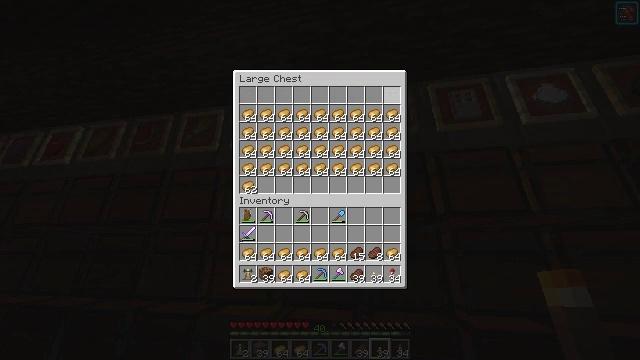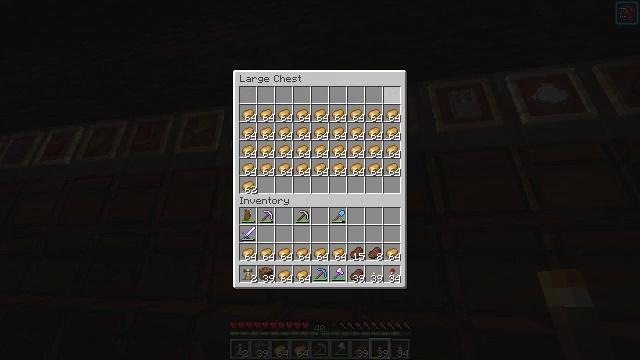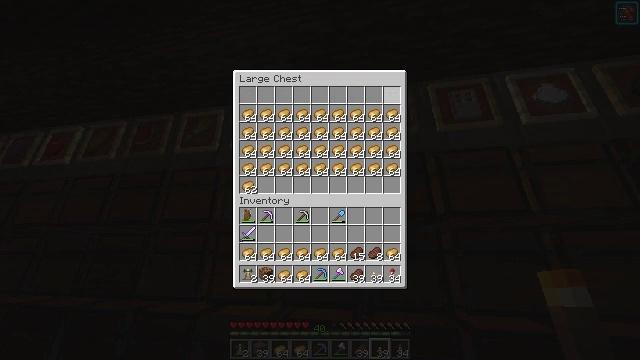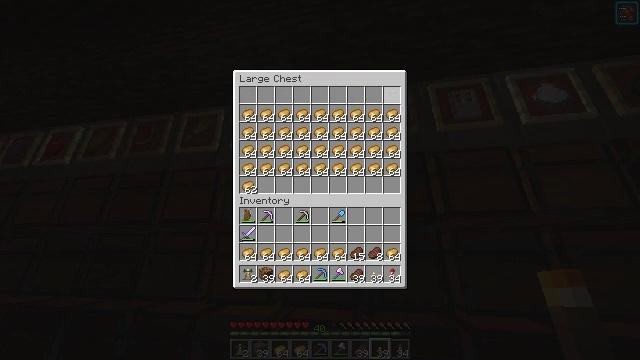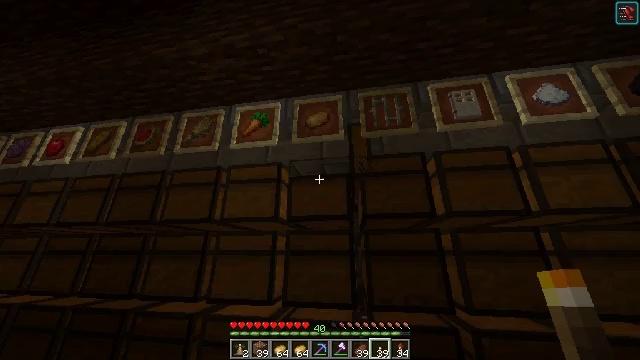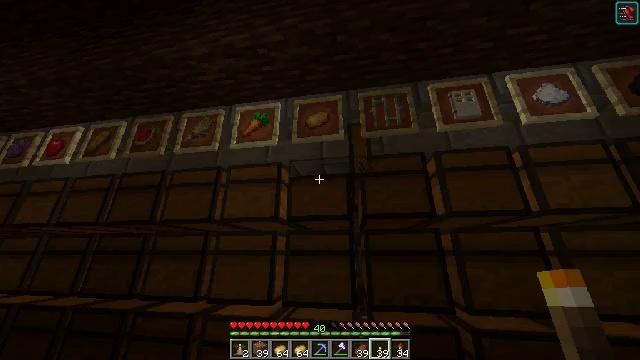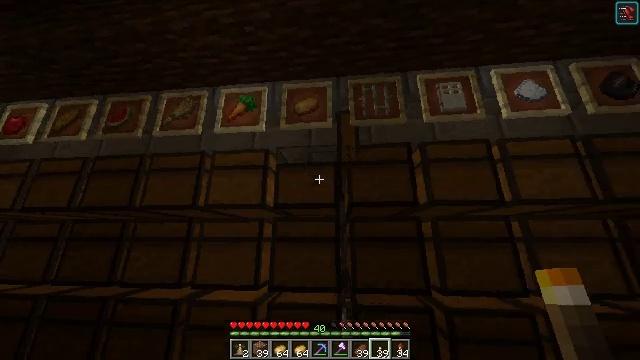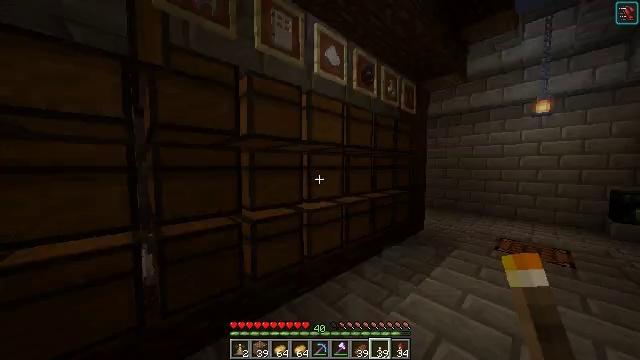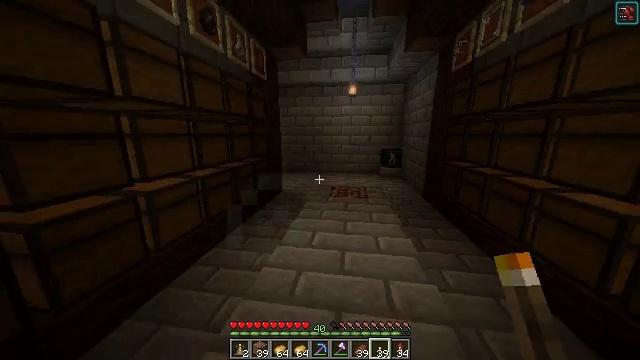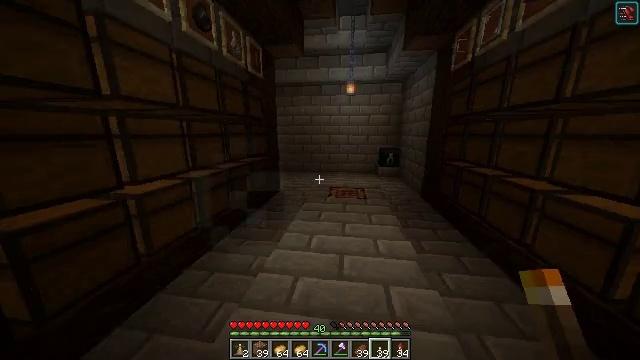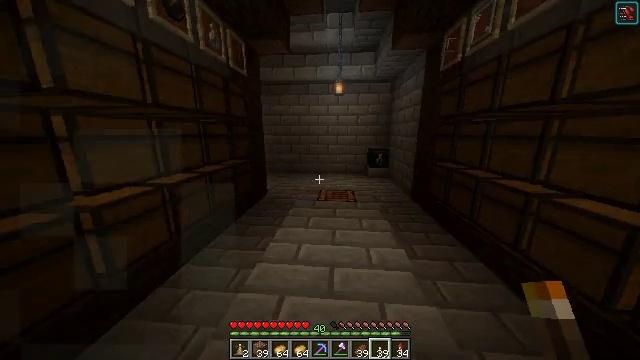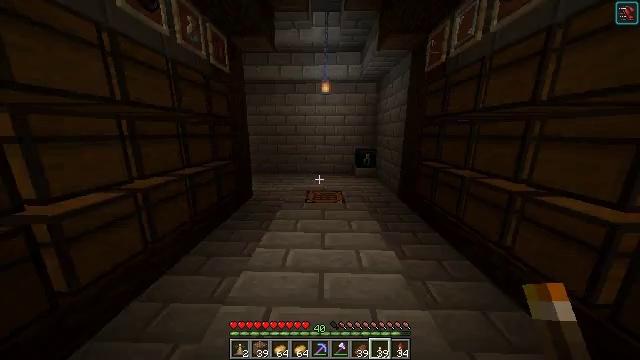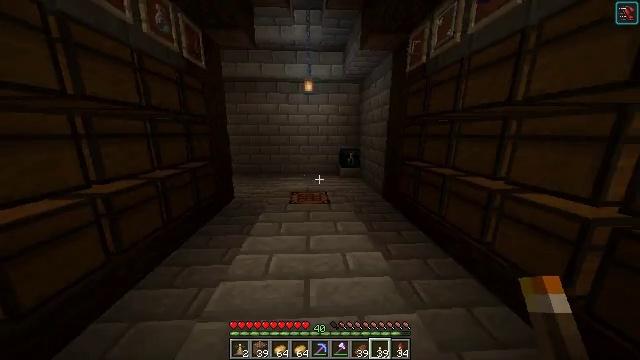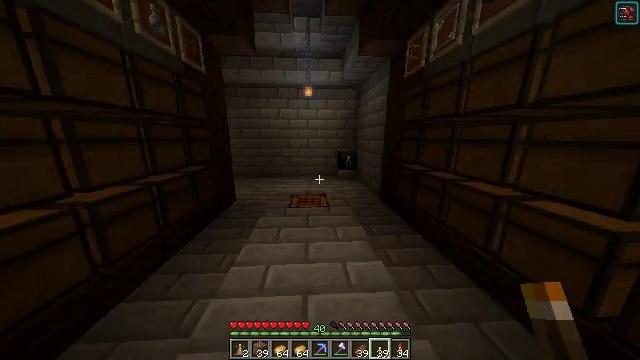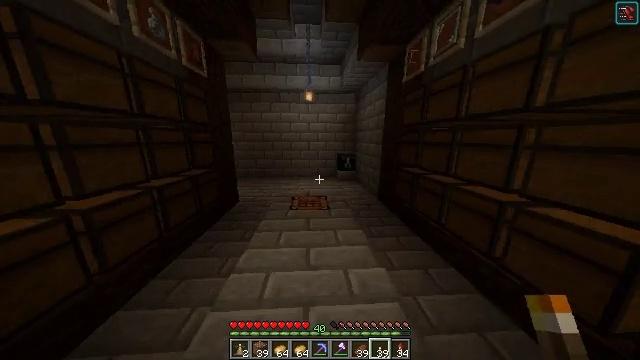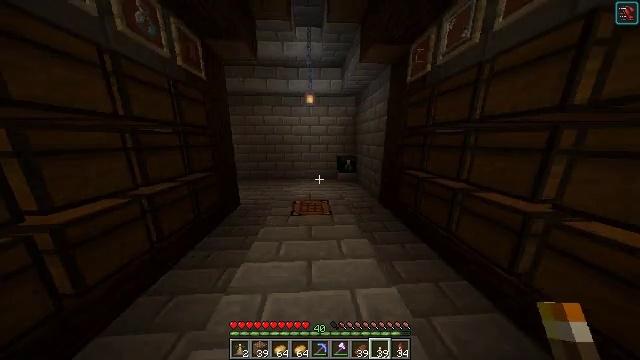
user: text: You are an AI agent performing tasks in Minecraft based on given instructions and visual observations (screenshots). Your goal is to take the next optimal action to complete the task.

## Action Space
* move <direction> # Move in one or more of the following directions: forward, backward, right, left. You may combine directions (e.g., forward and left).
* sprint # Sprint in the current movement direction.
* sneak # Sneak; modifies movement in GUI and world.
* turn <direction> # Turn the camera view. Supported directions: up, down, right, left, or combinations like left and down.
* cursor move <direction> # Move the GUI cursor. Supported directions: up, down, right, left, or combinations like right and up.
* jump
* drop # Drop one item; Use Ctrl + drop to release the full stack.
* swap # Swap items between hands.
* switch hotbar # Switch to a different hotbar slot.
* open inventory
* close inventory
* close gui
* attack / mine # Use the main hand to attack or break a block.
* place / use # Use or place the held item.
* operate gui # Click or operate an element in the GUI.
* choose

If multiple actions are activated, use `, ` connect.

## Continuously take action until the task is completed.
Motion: motion action
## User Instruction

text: Drop a potato.
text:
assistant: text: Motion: no_op
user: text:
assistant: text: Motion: no_op
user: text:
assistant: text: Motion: no_op
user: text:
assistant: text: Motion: no_op
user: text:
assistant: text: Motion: close gui
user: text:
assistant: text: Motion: turn right and down, open inventory
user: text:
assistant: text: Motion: turn right and down
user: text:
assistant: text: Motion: turn right and down
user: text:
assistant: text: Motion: move forward
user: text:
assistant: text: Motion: move forward, turn right
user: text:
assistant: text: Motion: turn right
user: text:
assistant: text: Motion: move forward, turn right
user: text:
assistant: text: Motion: move forward
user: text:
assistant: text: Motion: move forward
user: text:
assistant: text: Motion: move forward
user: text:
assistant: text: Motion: move forward, turn left
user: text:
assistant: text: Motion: move forward, turn left
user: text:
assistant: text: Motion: move forward, turn left
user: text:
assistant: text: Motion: move forward, turn left
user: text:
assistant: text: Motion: move forward, turn left
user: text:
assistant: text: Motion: move forward, turn left
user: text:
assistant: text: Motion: move forward, turn left
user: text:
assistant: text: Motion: move forward and move right, turn left
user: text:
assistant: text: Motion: move forward and move right, turn left
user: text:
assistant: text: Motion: move forward and move right, turn left
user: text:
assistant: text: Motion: move forward and move right, turn left
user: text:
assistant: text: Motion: move forward and move right, turn left
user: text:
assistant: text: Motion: move forward and move right, turn left
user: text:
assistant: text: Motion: move forward and move right, turn left
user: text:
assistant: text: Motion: move forward, turn left